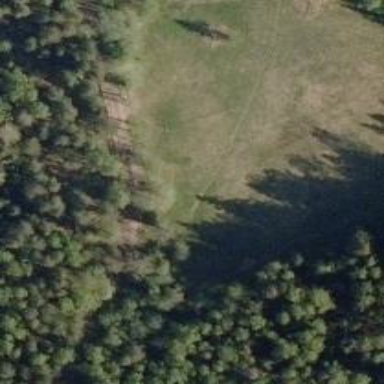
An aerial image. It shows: Path.